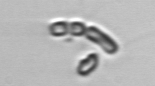
Label: Chaetoceros